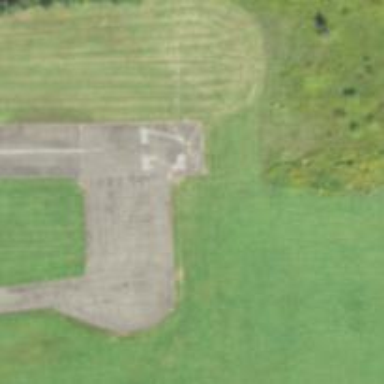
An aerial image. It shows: Asphalt runway at the airport.